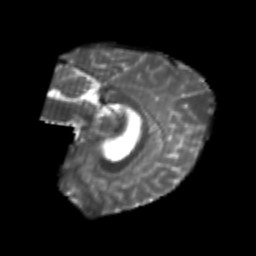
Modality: T2w
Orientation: sagittal
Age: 20
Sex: female
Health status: healthy
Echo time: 0.074 s